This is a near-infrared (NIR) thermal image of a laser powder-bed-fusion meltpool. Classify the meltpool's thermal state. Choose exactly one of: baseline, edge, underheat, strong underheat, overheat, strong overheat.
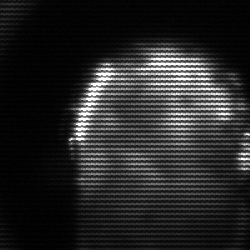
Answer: baseline